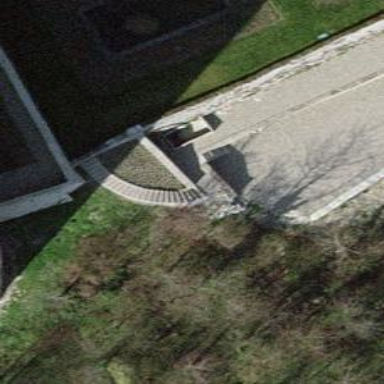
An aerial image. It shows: Set of steps on the road.